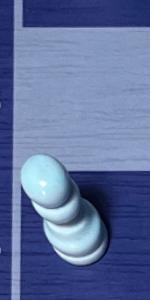
Label: Pawn_White